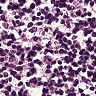
Metastatic tissue present: no